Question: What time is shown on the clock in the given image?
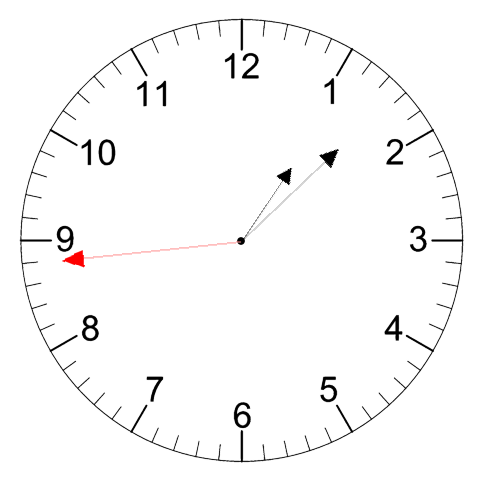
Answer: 01:07:44